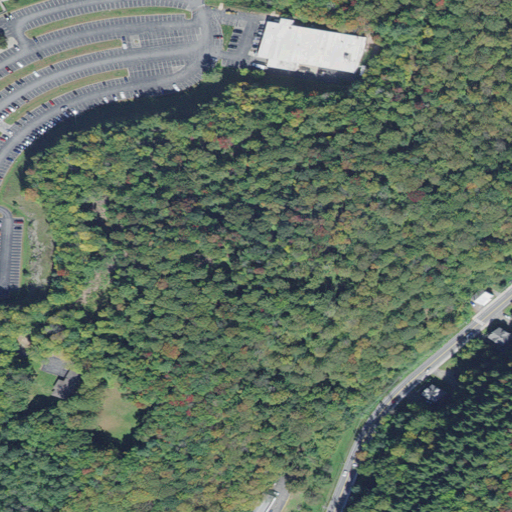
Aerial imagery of mountain in Vermont named Dewey Hill containing deciduous forest, mixed forest, high intensity development, medium intensity development, low intensity development, evergreen forest, open development, and shrub